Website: home-depot
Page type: customer-info-address
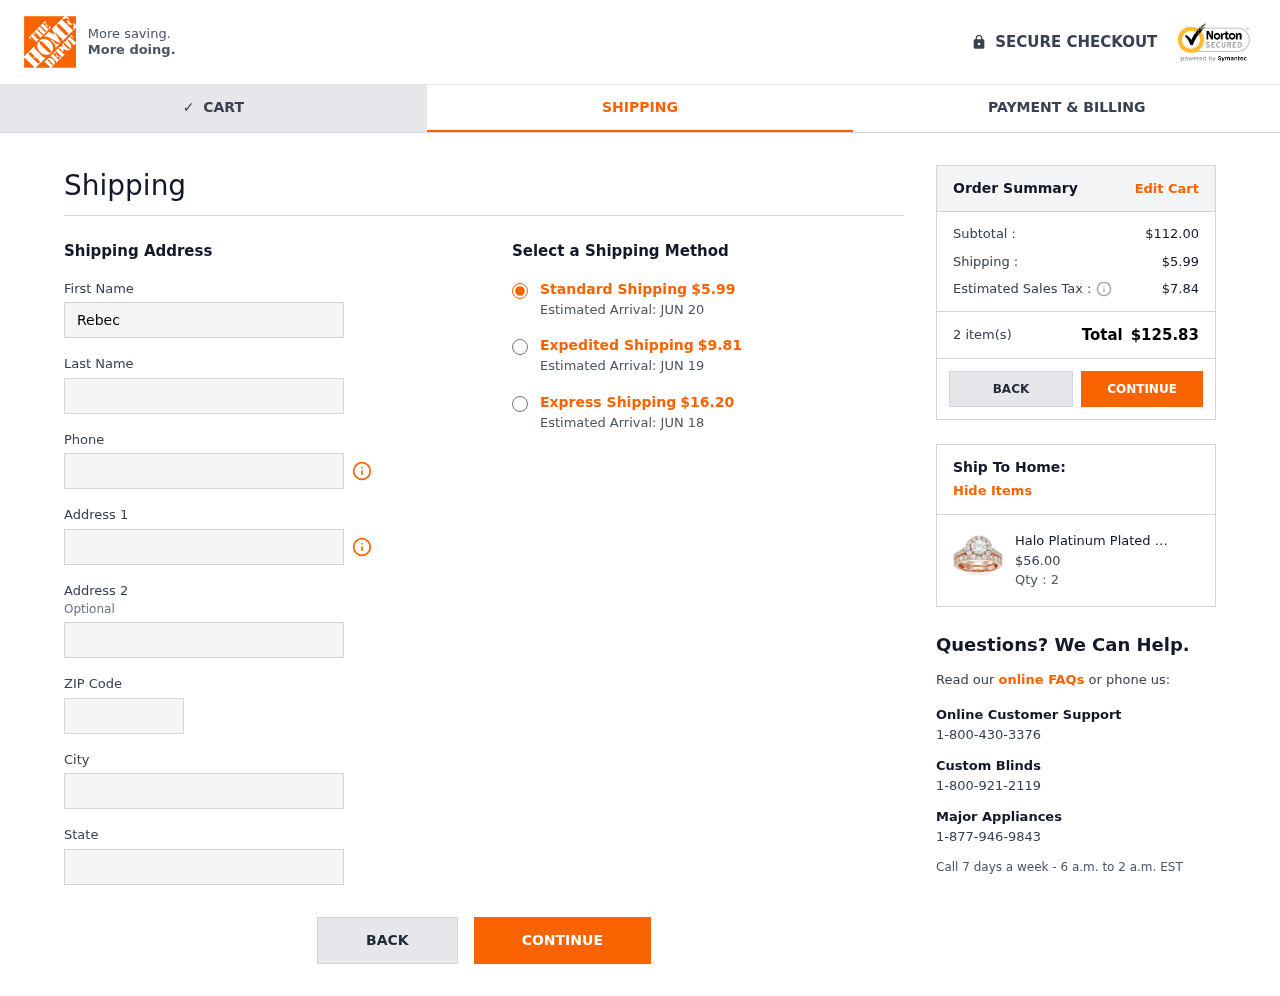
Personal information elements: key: PII_CITY
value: Gregorytown
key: PII_FIRSTNAME
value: Rebecca
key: PII_LASTNAME
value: Farrell
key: PII_PHONE
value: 5617895688
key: PII_POSTCODE
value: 04099
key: PII_STATE
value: AS
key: PII_STREET
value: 3145 Robert Stream
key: PII_STREET2
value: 4242 Anthony Unions
Product elements: key: PRODUCT1_NAME
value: Halo Platinum Plated Sterling Silver Swarovski Crystal Flower Ring
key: PRODUCT1_PRICE
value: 56
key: PRODUCT1_QUANTITY
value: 2
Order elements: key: ORDER_SHIPPING_COST
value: $5.99
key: ORDER_DELIVERY_DATE
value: Estimated Arrival: JUN 20
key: ORDER_SHIPPING_COST_EXPEDITED
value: $9.81
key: ORDER_DELIVERY_DATE_EXPEDITED
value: Estimated Arrival: JUN 19
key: ORDER_SHIPPING_COST_EXPRESS
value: $16.20
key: ORDER_DELIVERY_DATE_EXPRESS
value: Estimated Arrival: JUN 18
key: ORDER_SUBTOTAL
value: $112.00
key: ORDER_TAX
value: $7.84
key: ORDER_NUM_ITEMS
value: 2 item(s)
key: ORDER_TOTAL
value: $125.83